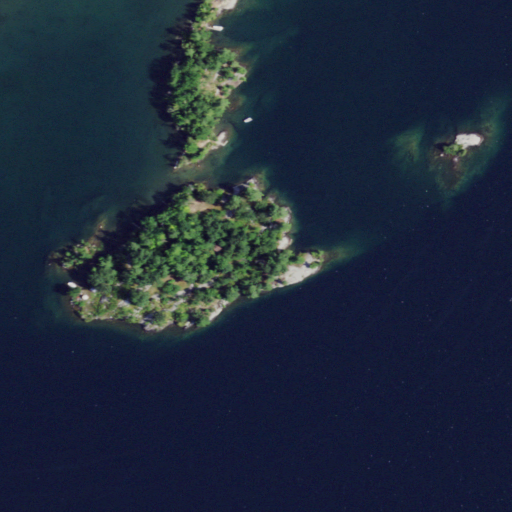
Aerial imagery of island in New York named Waltonian Island containing open water, grassland, deciduous forest, and barren land